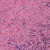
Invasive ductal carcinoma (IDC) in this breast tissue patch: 0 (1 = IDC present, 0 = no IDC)